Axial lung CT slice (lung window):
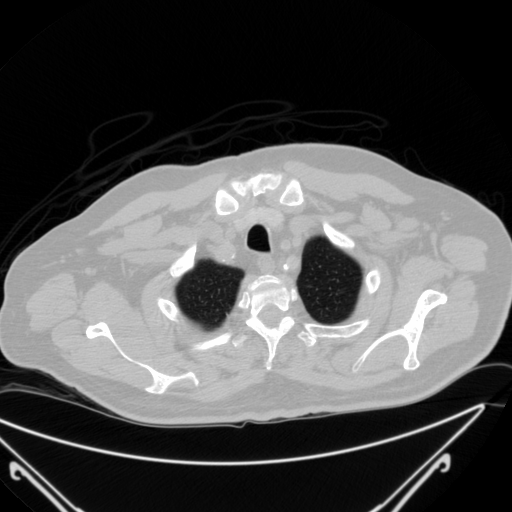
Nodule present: no